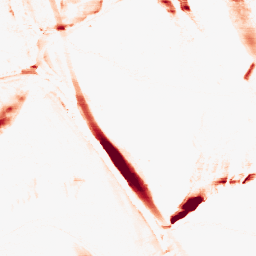
Category: morphological
Decomposition family: morphological_ellipse
Decomposition parameters: operation: opening
width: 5
height: 30
Upsampling method: cubic_catmull_rom
Upsampling parameters: scale: 8
Upsampling scale: 8